Question:
I am using support vector regressor. I want to predict personality as shown in screenshot! Is it possible to predict when y is in string format? I used onehot encoder but its not working.
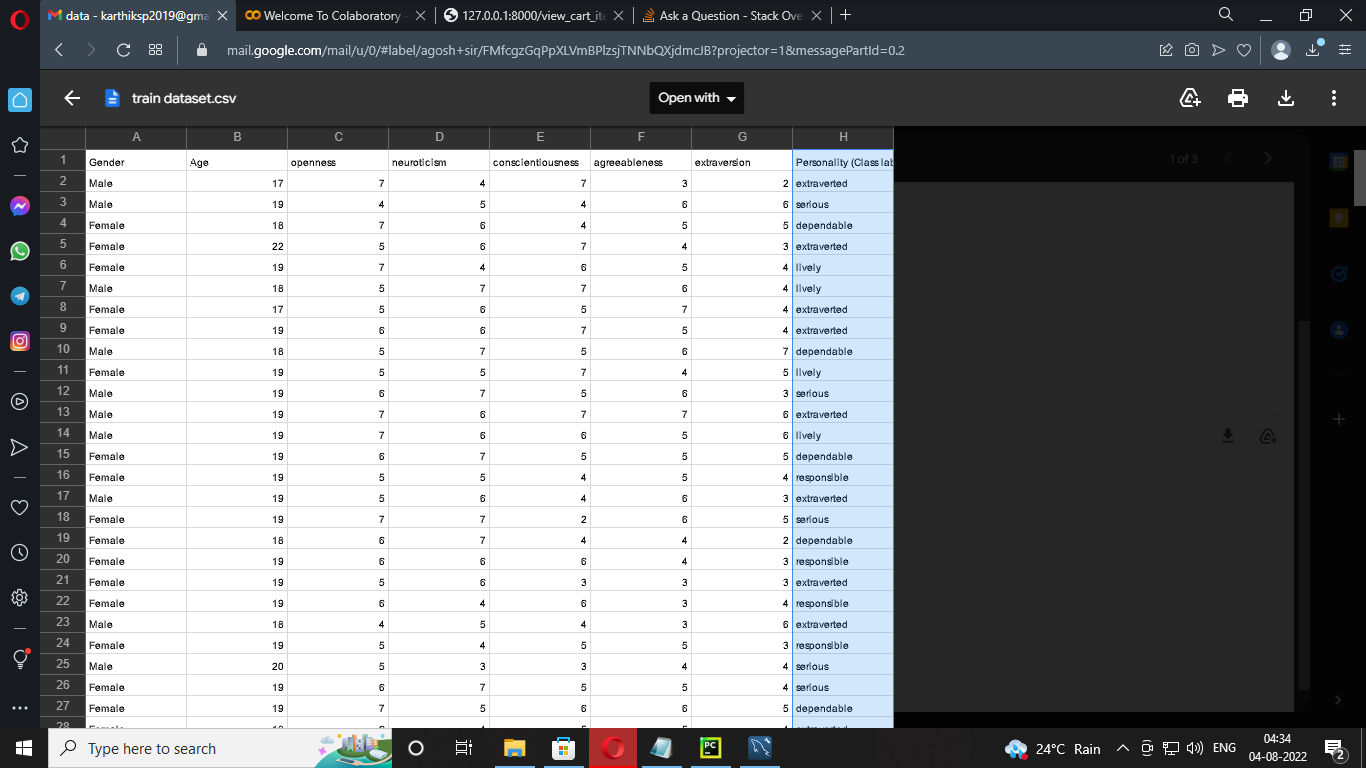
Answer: This is not a regression task, but classification. 'not working' is not very informative, however normally you'd just map classes to integers. Either 'sklearn.preprocessing.LabelEncoder', 'sklearn.preprocessing.label_binarize().argmax(axis=1)', 'pandas.factorize()' or manual mapping should get the job done.
Worth noting support vector machines don't handle multiclass problems natively, so you may encounter troubles depending on the exact model you use. At least the latest sklearn versions should handle it automatically when using models like 'sklearn.svm.LinearSVC', building N binary classifiers under the hood.
I'd also recommend getting acquainted with a <URL>'.